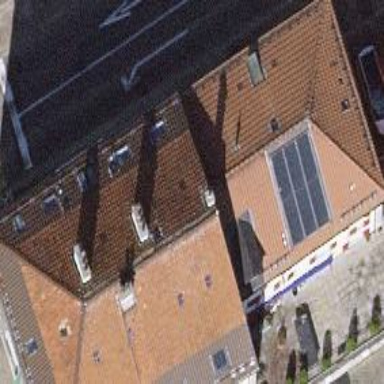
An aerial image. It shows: Building with side-hipped roof.